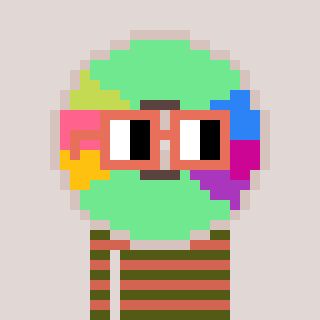
a pixel art character with square orange glasses, a cd-shaped head and a peachy-colored body on a warm background